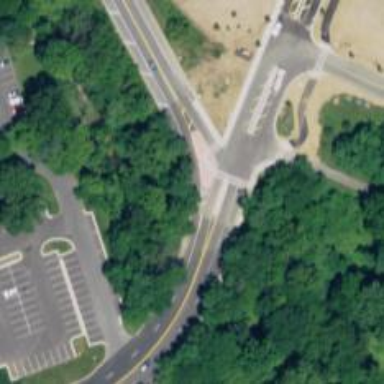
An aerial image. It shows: Marked crossing on footway.